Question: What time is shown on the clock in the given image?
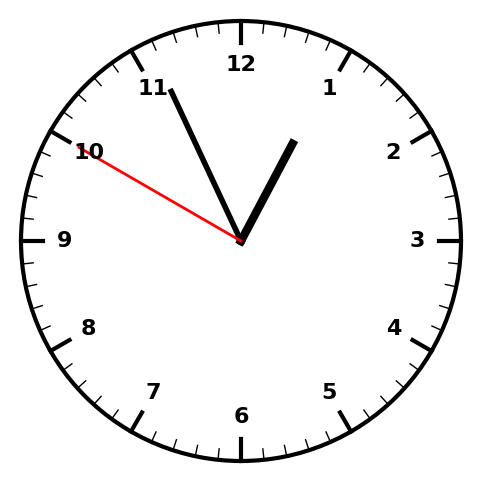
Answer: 12:55:50